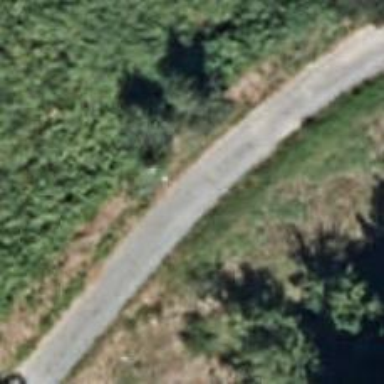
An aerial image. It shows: Sandy track road with grade4 tracktype.